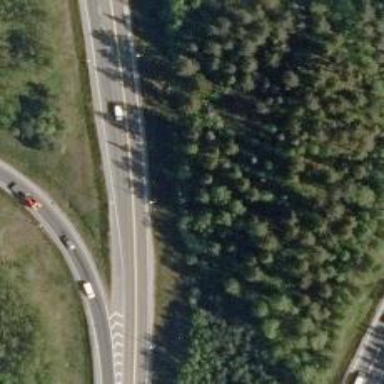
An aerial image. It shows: Asphalt trunk highway.